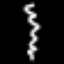
Label: squiggle